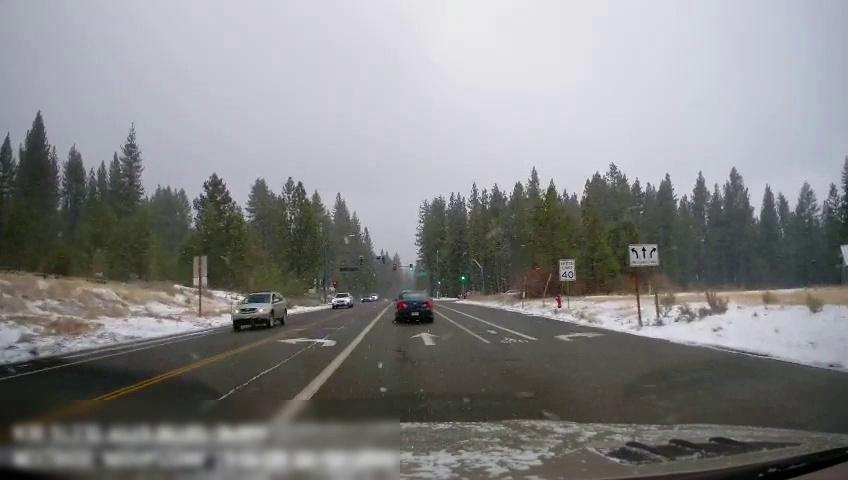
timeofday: Day
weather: Snowy
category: Drivable Space
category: Vehicles | SUV
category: Vehicles | SUV
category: Vehicles | Car
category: Vehicles | SUV
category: Vehicles | SUV
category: Vehicles | Car
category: Lanes | Opposite Lane
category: Lanes | Opposite Lane
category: Lanes | Opposite Lane
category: Lanes | Opposite Lane
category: Lanes | Current Lane
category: Lanes | Current Lane
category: Lanes | Alternate Lane
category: Traffic | Signs
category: Traffic | Signs
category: Traffic | Signs